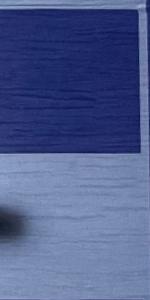
Label: Empty